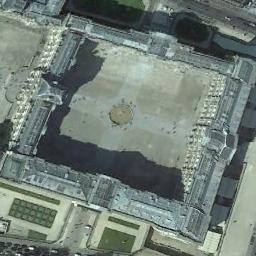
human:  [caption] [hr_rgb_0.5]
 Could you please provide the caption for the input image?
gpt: The gray square palace has a courtyard .

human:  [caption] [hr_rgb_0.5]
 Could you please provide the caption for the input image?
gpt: The palace is surrounded by trees .

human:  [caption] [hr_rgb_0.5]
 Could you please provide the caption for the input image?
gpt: The palace is on the open place .

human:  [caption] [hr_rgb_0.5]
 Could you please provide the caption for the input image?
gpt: There are several meadows beside the palace .

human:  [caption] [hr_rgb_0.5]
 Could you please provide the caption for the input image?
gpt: There are some green lawns beside the gray palace with a courtyard .